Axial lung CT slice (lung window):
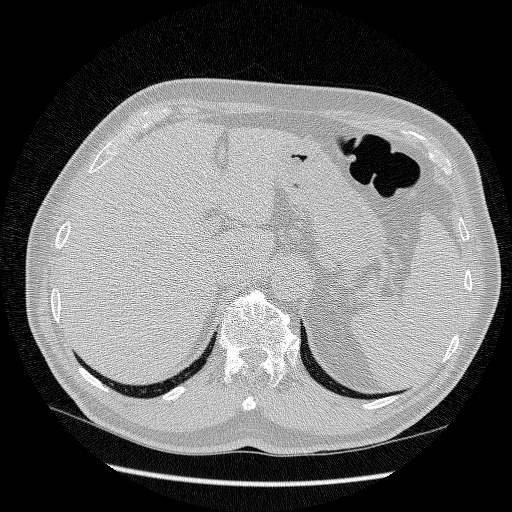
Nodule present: no